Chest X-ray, AP view. Patient: 65 years old, sex F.
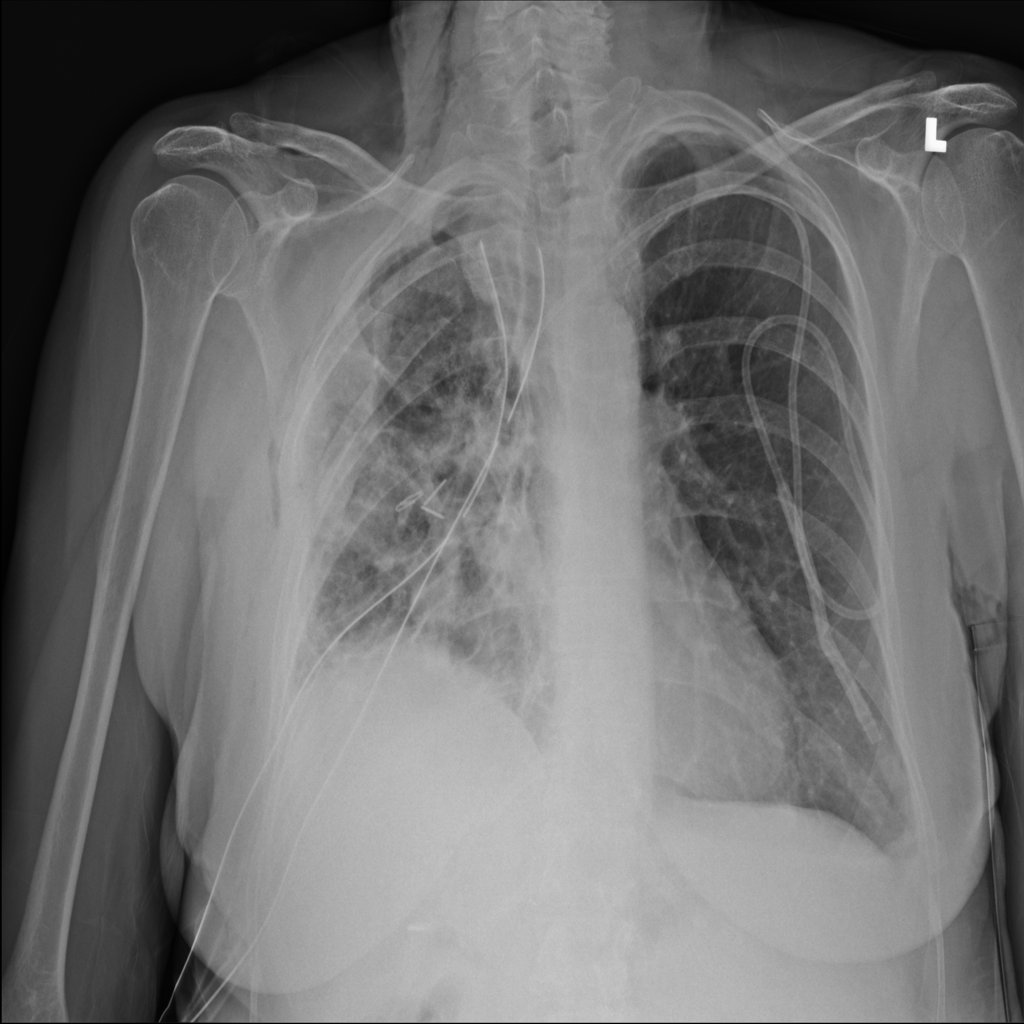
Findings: Emphysema